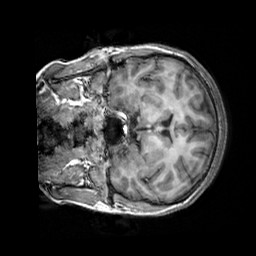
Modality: T1w
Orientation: coronal
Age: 20
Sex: female
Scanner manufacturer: siemens
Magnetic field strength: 3 T
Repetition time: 2.3 s
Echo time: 0.00303 s